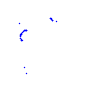
Particle: kaon